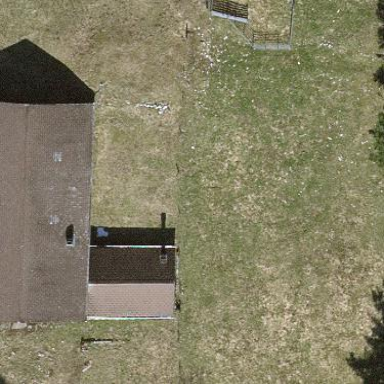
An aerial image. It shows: Farm auxiliary building with gabled roof.